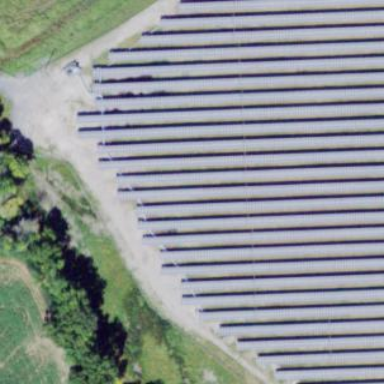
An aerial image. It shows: Solar power plant utilizing photovoltaic technology to generate electricity.